Question: What is the measurement shown in the image?
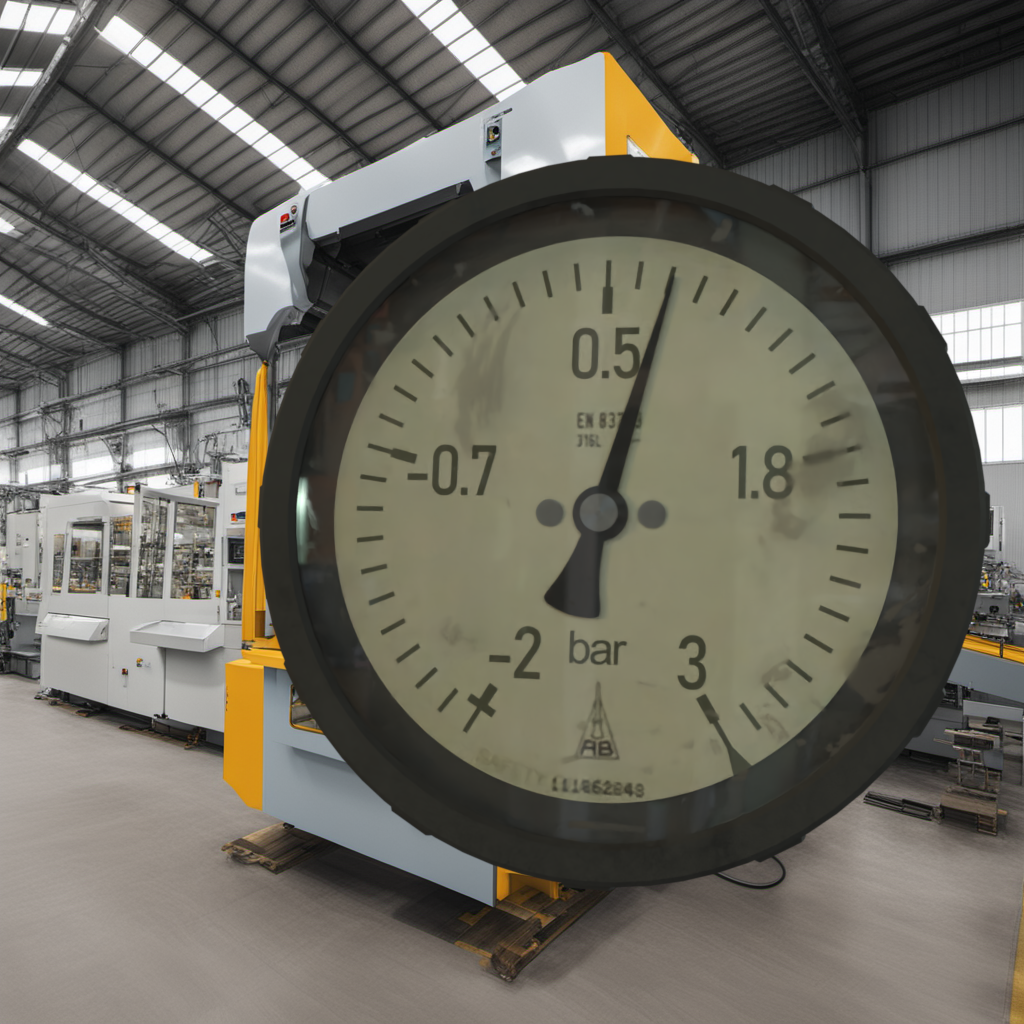
Answer: The result is 0.77
Question: What is the range of this measurement?
Answer: The range is from -2 to 3
Question: What is the minimum and maximum reading range of the measurement in the image?
Answer: The minimum value is -2 and the maximum value is 3